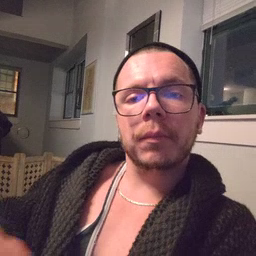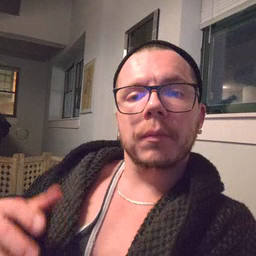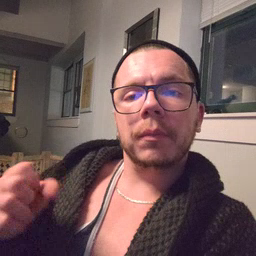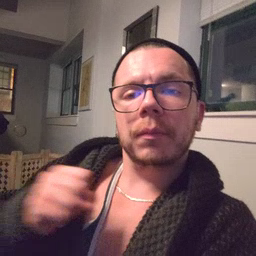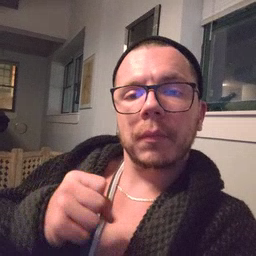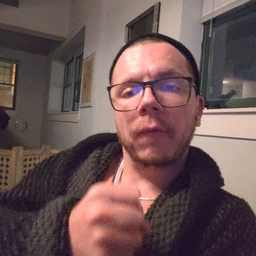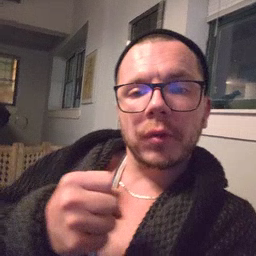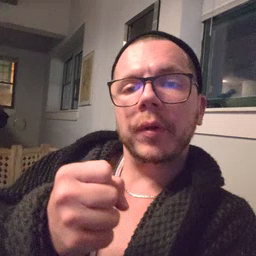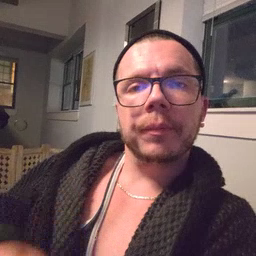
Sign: refrigerator